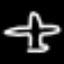
Label: airplane